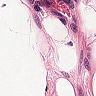
Metastatic tissue present: no